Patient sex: F
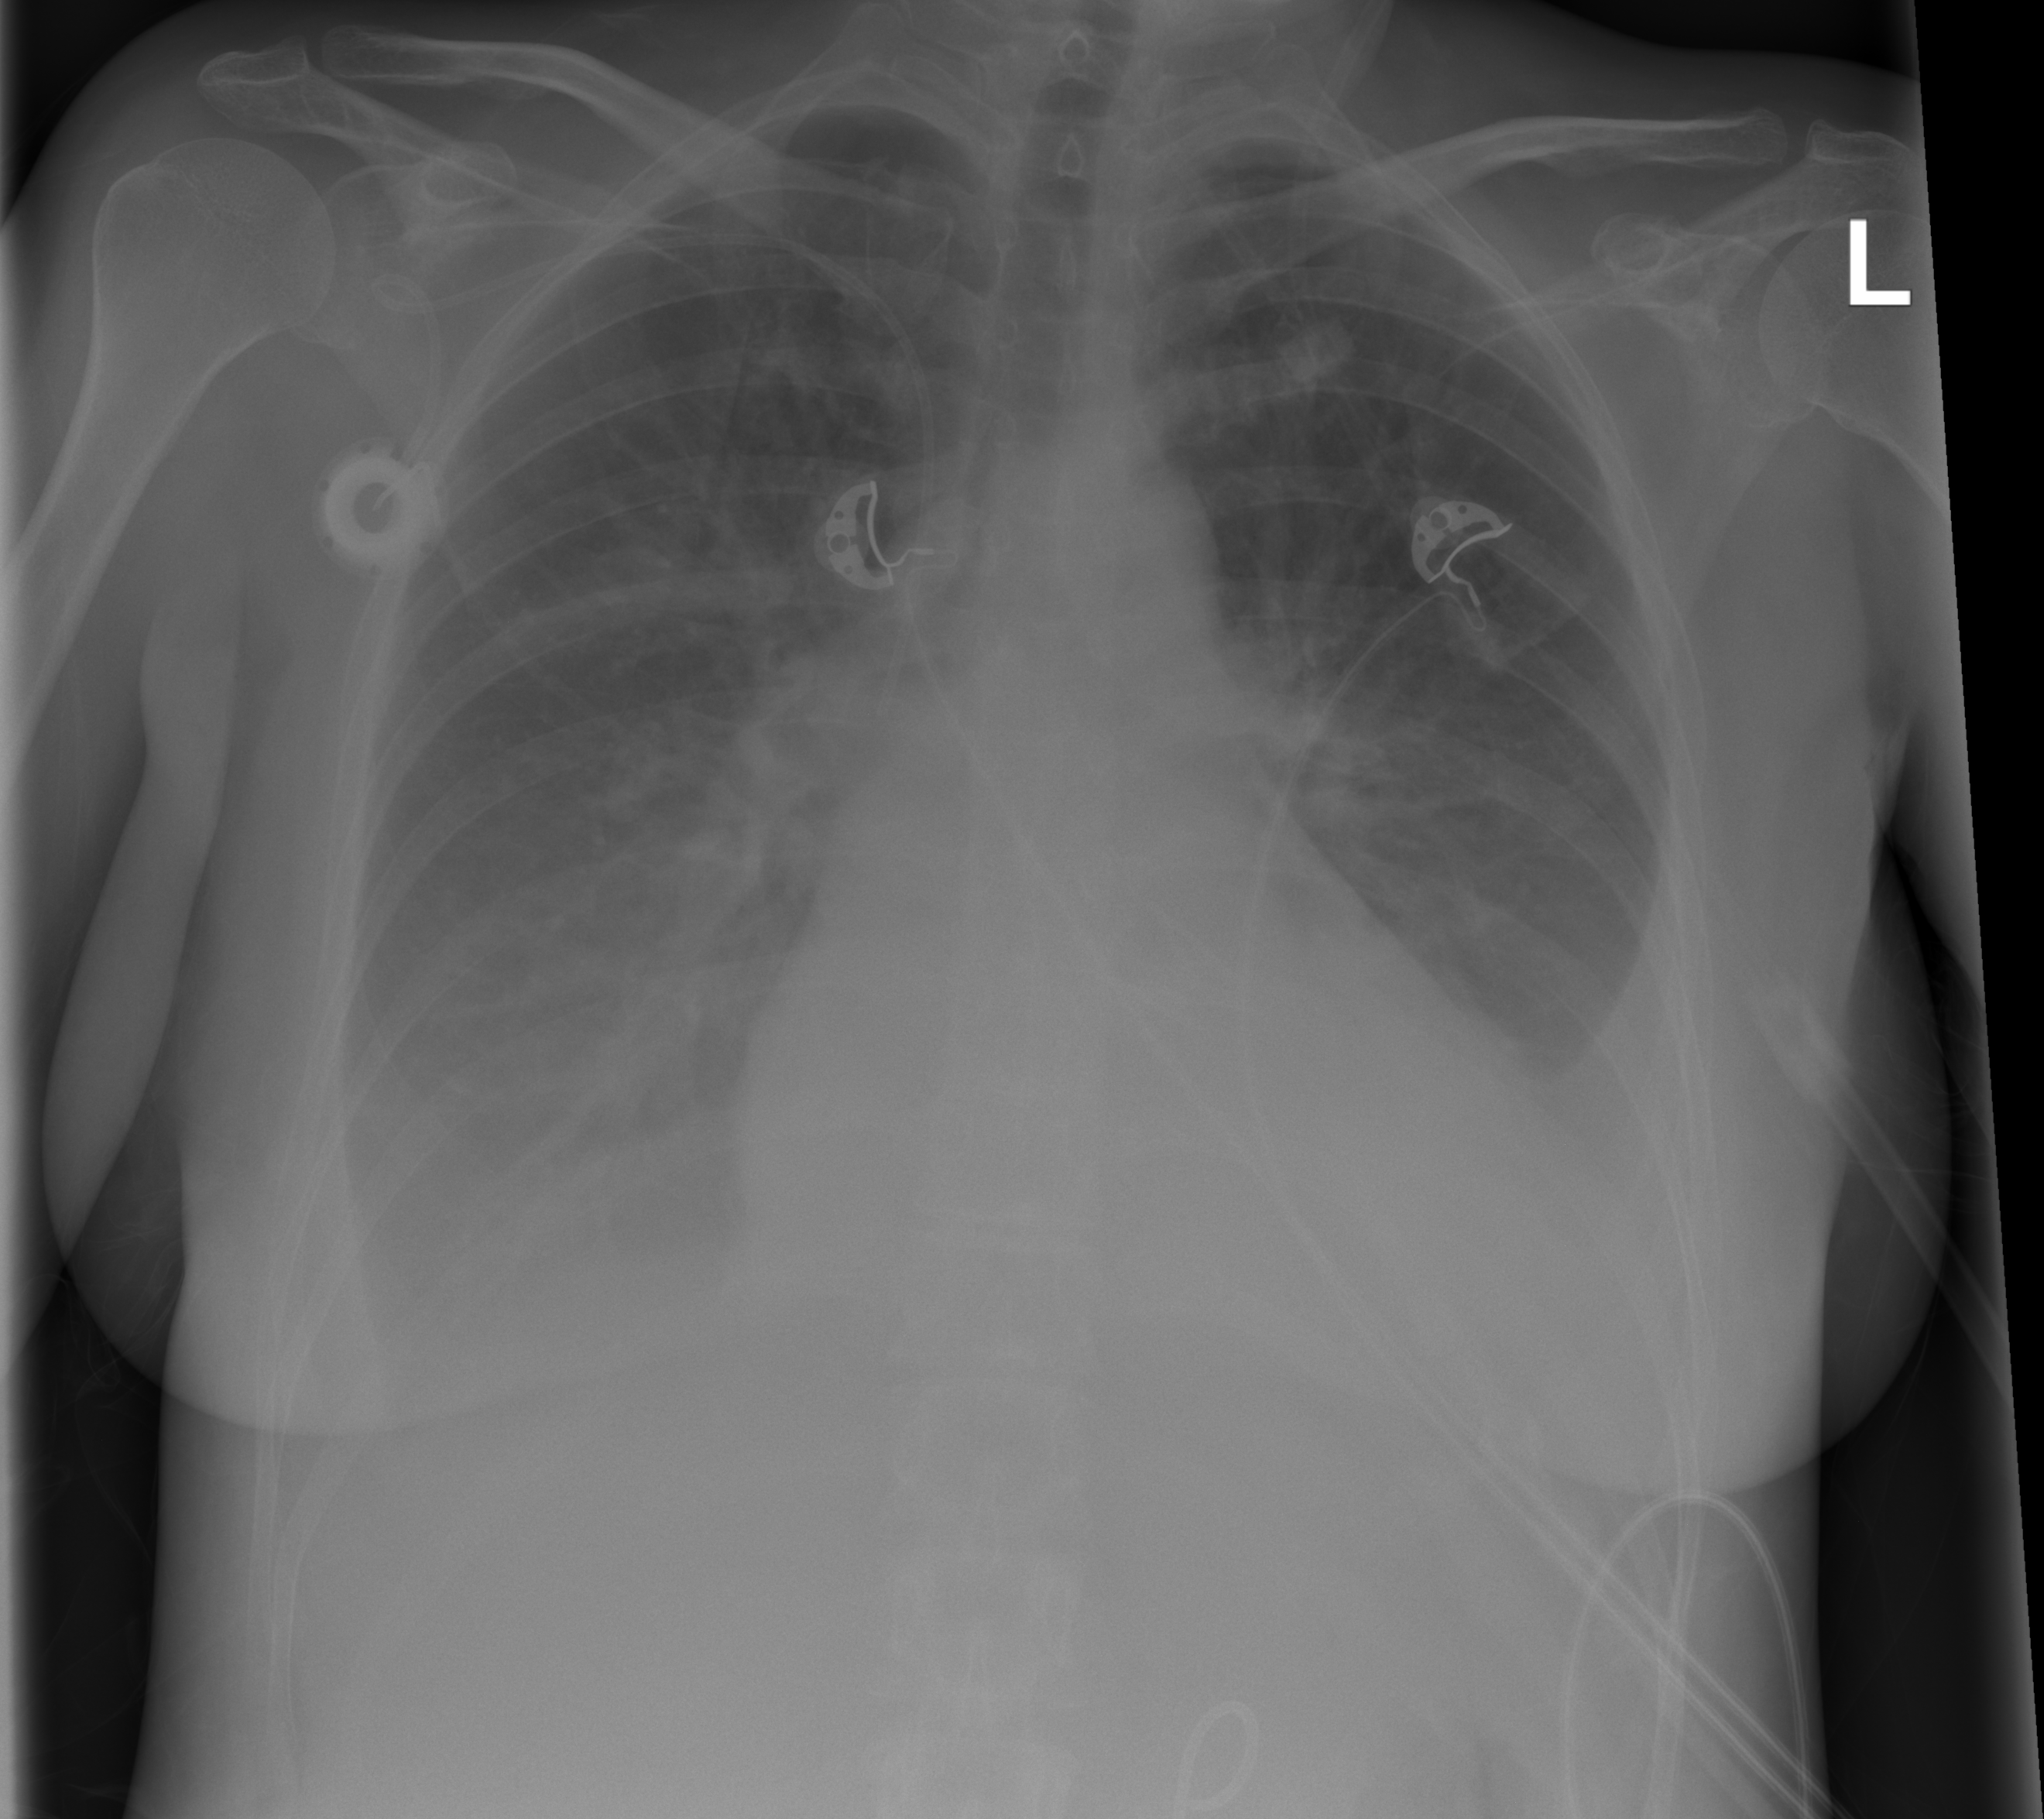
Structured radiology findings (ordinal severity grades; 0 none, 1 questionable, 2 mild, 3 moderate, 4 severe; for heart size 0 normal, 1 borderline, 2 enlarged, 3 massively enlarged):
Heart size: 0
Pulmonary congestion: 2
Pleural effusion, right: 2
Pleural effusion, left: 3
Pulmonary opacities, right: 0
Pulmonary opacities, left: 0
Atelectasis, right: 2
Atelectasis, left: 2